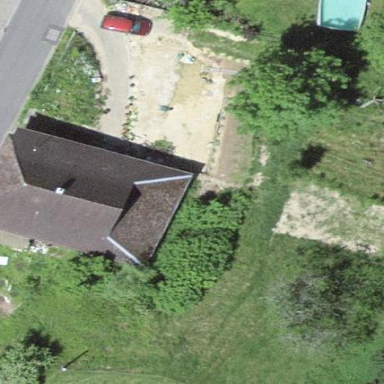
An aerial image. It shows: Farm building.